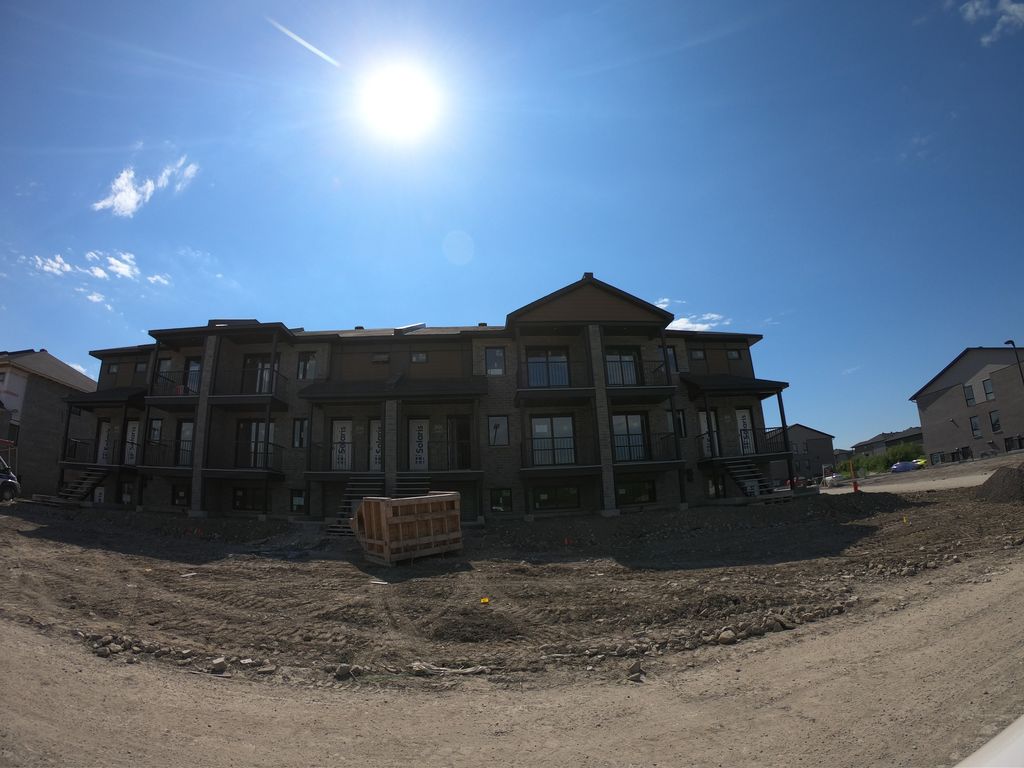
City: ottawa-gatineau